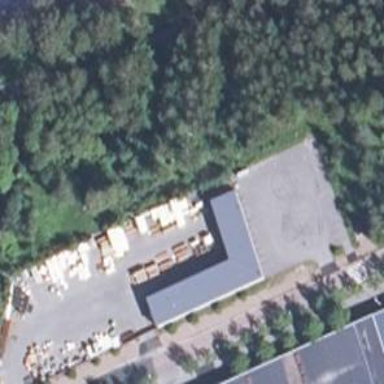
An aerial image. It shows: View of roof of building.